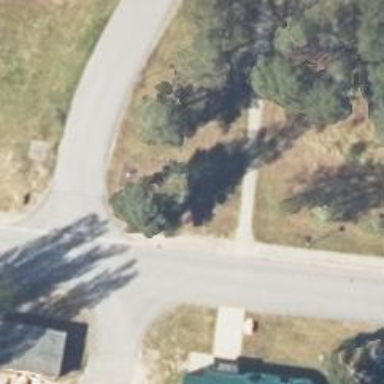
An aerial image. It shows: Footway.